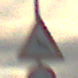
Verkehrszeichen: WildwechselRechts
Zusatzzeichen unten: Geschwindigkeit50
Umgebung: Outdoor, RoadRail
Tageszeit: SunriseSunset
Wetter: PartlyCloudy
Licht: Natural
Jahreszeit: NotSpecified
Kontrast: MediumContrast